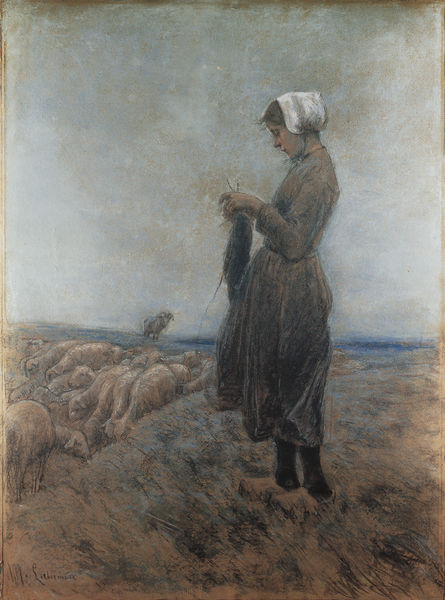
Titel: Holländisches Hirtenmädchen
Künstler: Max Liebermann
Institution: Privatbesitz
Schlagwörter: baum, blau, dunkel, gemälde, hand, himmel, meer, wasser, weiß, wolken, aquarell, impressionismus, landschaft, mädchen, see, ufer, braun, frau, grau, kleid, pastell, schwarz, zeichnung, gras, wiese, wolke, beige, haube, malerei, rock, jung, kappe, mütze, stehen, bild, holland, hände, niederlande, signatur, deich, horizont, natur, weide, wind, pastos, land, strick, kind, person, genre, küste, magd, schuhe, bäuerin, düne, dünen, nebel, grasen, herde, monochrom, blue, hands, hat, white, black, country, dress, gray, grey, hair, painting, skirt, woman, handarbeit, kopftuch, stricken, wolle, knit, brown, wooden, bauer, strümpfe, lamm, schaf, heide, bedeckt, windig, baun, liebermann, karton, profile, versunken, clouds, sky, trick, fressen, strumpfhose, tonig, field, girl, hill, hills, lake, landscape, netherlands, ocean, sea, water, horizon, nadeln, ribbon, himel, grass, bock, lämmer, max liebermann, schafe, schafbock, hirte, hirtin, hüten, schäferin, bonnet, cap, animals, dog, meadow, rural, holzschuhe, clocks, human, pastorale, pastoral, schafherde, shoes, widder, strickzeug, legs, cattle, farm, farmer, pastelle, outdoors, schafhirtin, ram, sheep, pappe, dutch, strickend, needles, flock, graze, grazing, herd, sheeps, wool, work, klompen, aube, shepherd, hirtenmädchen, schafsherde, europe, mäh, stricknadel, strickerin, stricknadeln, clogs, wooden shoes, schurwolle, herding, socks, knitting, re, iederlande, frau stricken, muted, shepherdess, craft, elbow, toning, moor, heath, white cap, sheep wool knit, field knit wool, paintig, neatherlands, ghfh, needs, xkleid, crocheting, famr, olzschuhe, schaafhüterin, cloggs